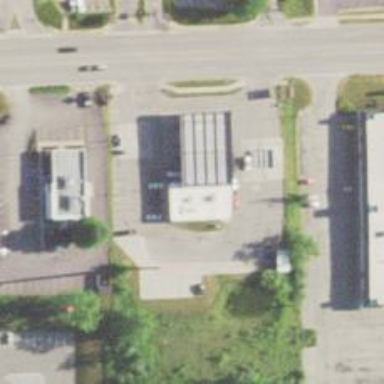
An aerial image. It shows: Convenience shop.